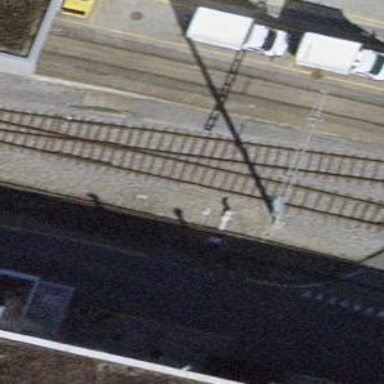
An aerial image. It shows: Railway switch.